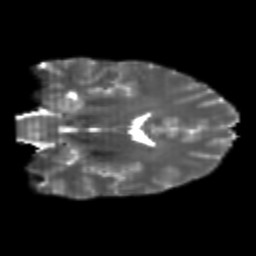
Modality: T2w
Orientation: coronal
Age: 21
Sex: male
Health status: healthy
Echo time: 0.074 s